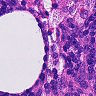
Metastatic tissue present: no